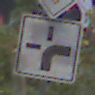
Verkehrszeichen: VerlaufVorfahrtsstrasse3
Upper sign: Vorfahrtsstrasse
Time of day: MorningAfternoon
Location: Outdoor (Urban)
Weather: PartlyCloudy
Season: NotSpecified
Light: Natural